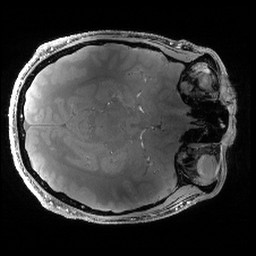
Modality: PDw
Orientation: axial
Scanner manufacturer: siemens
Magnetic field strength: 6.98 T
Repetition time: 2.82 s
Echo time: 0.00282 s